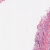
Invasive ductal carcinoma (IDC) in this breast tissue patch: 0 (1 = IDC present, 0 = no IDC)